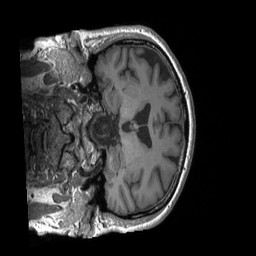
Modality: T1w
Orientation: coronal
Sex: male
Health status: ill
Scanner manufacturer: siemens
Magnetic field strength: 3 T
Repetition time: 1.66 s
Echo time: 0.00254 s